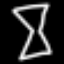
Label: hourglass